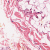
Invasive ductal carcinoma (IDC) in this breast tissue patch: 0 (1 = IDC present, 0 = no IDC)